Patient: sex M, age 68
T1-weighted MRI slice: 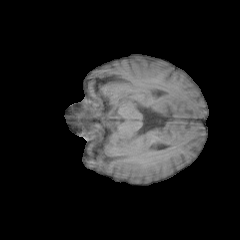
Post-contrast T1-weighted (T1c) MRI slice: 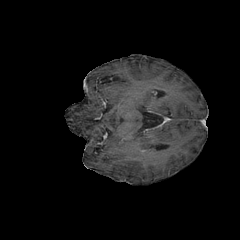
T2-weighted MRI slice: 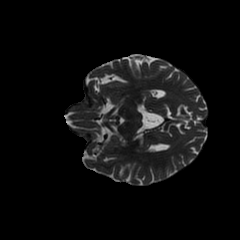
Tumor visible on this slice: no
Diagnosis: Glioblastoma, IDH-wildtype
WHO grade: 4